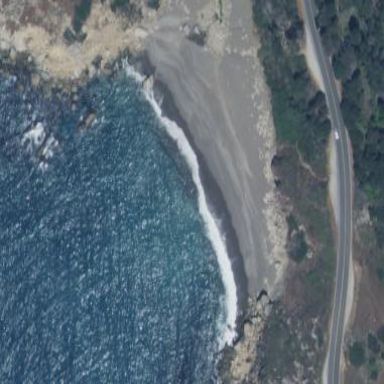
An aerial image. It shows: Scenic beach with natural beauty.